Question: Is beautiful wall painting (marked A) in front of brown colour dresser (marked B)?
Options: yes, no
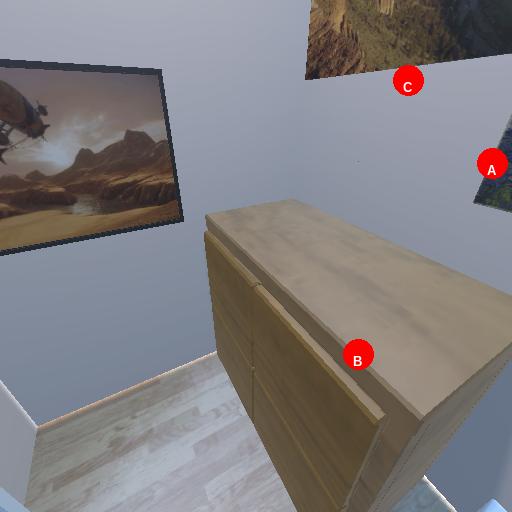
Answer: yes